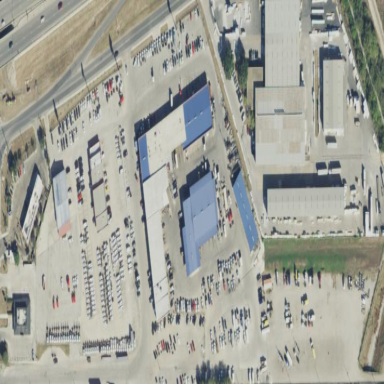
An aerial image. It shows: Retail area.